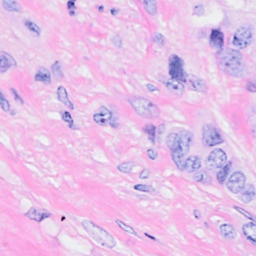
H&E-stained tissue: Breast